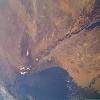
Label: land